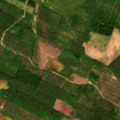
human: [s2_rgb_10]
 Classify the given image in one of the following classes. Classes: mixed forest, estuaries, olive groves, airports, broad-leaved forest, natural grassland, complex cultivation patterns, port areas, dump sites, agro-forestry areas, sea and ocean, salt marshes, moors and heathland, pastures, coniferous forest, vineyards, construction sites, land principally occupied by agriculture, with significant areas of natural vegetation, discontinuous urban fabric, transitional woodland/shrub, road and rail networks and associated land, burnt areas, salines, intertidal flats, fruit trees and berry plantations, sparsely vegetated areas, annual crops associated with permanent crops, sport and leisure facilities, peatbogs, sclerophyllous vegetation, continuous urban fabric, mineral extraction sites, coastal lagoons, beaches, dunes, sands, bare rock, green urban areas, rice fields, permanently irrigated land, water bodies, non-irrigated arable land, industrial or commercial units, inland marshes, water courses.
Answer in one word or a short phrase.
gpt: mixed forest, transitional woodland/shrub, peatbogs